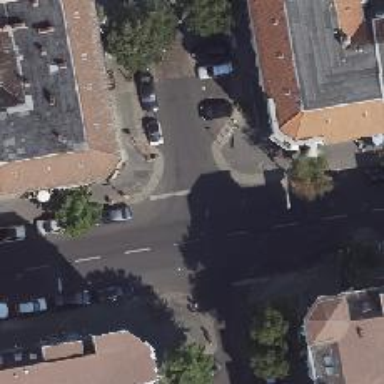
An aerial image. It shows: Stop road.